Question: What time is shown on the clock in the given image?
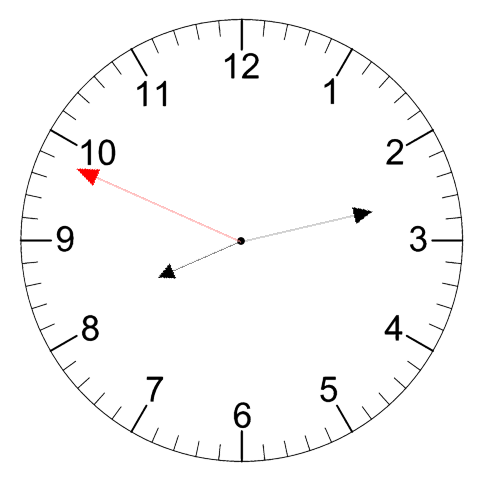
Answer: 08:12:49